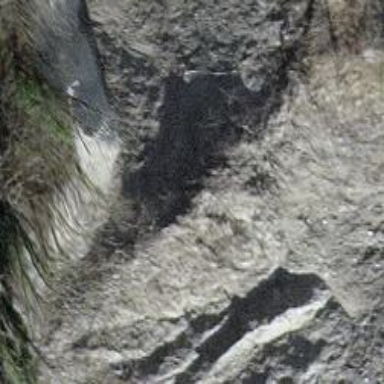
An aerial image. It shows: Cliff in nature.